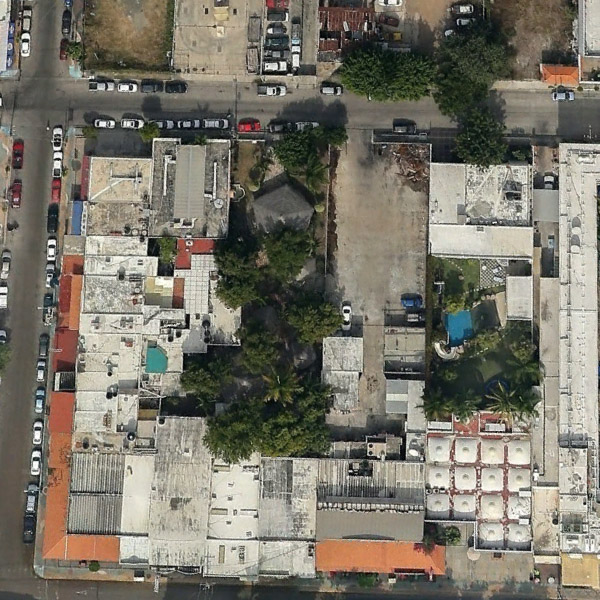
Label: Resort